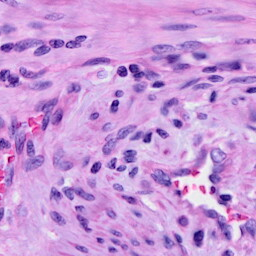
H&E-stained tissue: Cervix